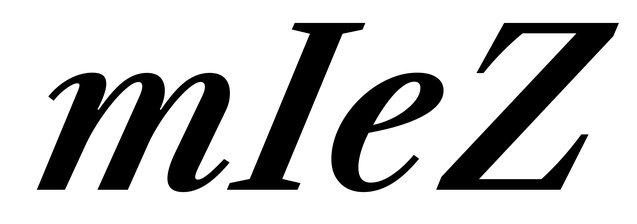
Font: LibreCaslonText-Italic_SemiBold_Italic